Question:
Please I need solution with correcting and running this code for mask rcnn
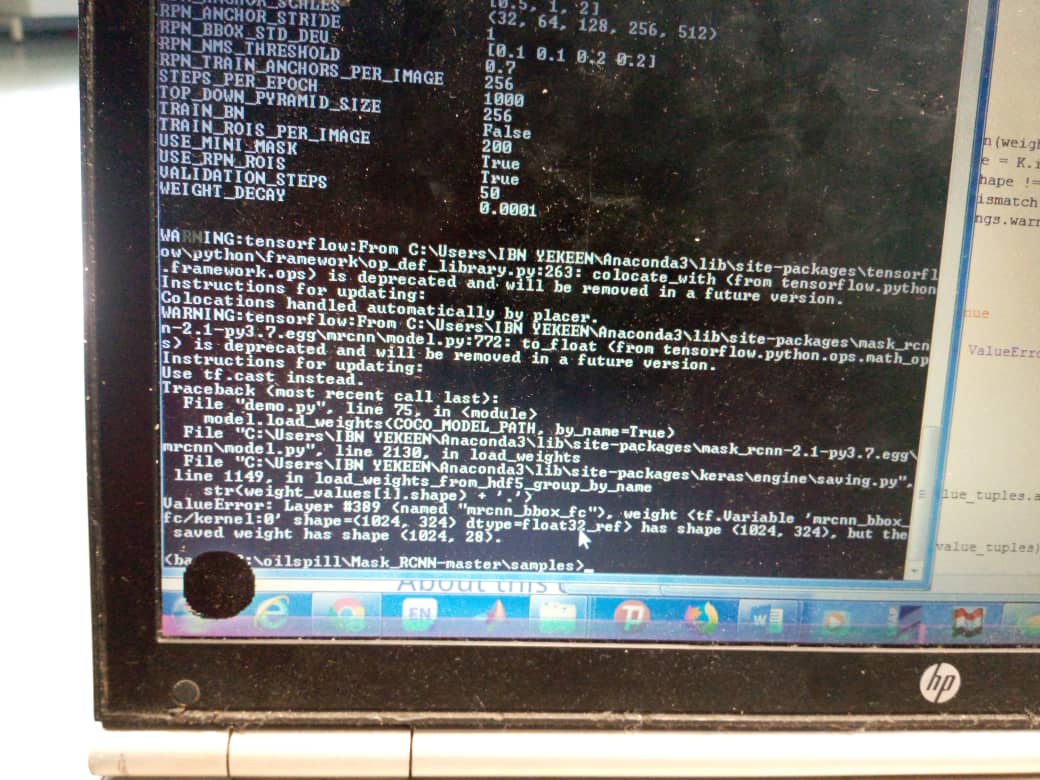
Answer: As commented by Gtomika, please provide error trace in text format. Also provide more details about the repo where you got the model from and any other information that you think is relevant.
Based on my past experience, I'm pretty sure that you are using Matterplot's mask RCNN and your issue is due to class count mismatch. You are trying to load weight of a model that was trained on a different class count. You should exclude some layers such as 'mrcnn_bbox_fc','mrcnn_class_logits'.
Fix is to change 'model.load_weights(COCO_MODEL_PATH, by_name=True)' to 'model.load_weights(filepath, by_name=True, exclude=[ "mrcnn_class_logits", "mrcnn_bbox_fc", "mrcnn_bbox", "mrcnn_mask"])'
Refer <URL> for more information.